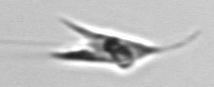
Label: Chrysochromulina_lanceolata